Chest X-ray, AP view. Patient: 21 years old, sex M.
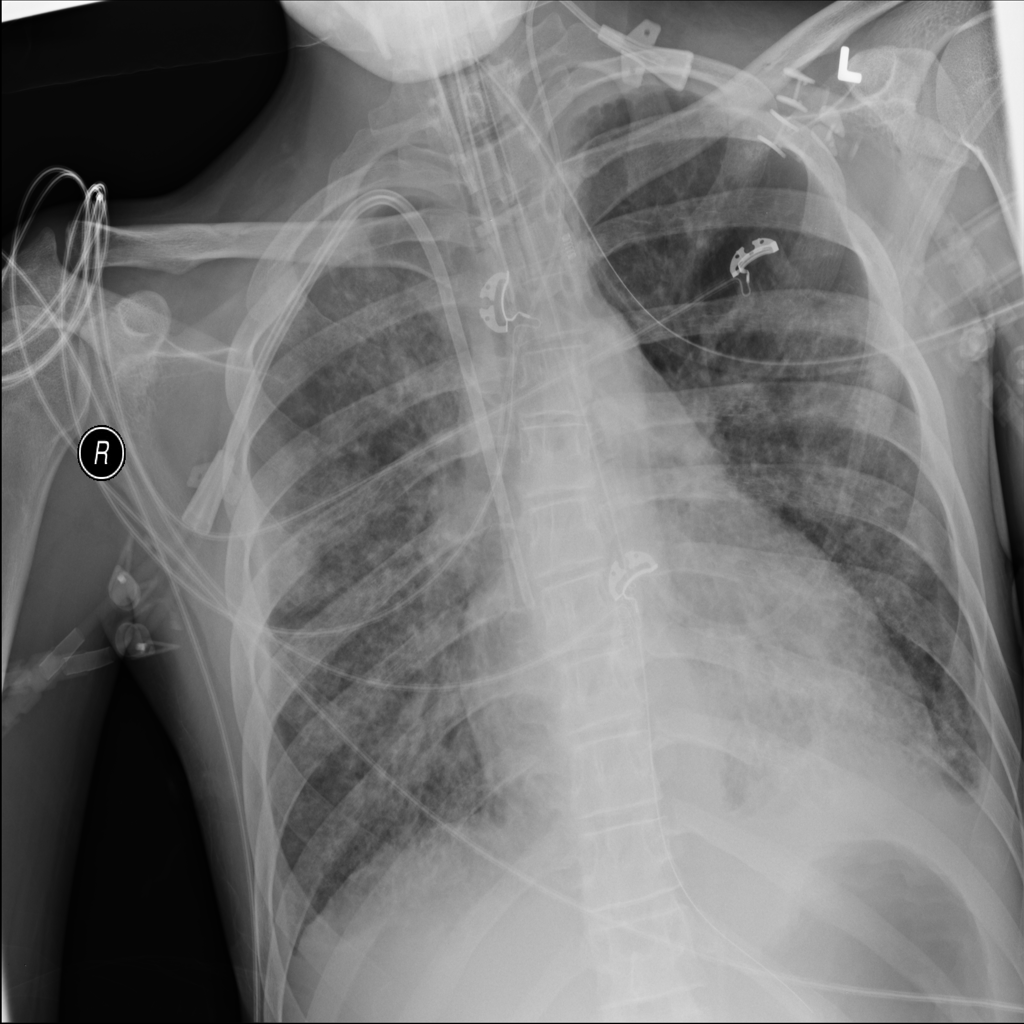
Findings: Edema, Infiltration